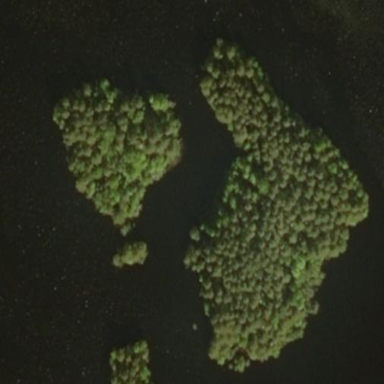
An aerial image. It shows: Island covered with dense forest.